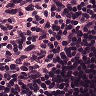
Metastatic tissue present: no